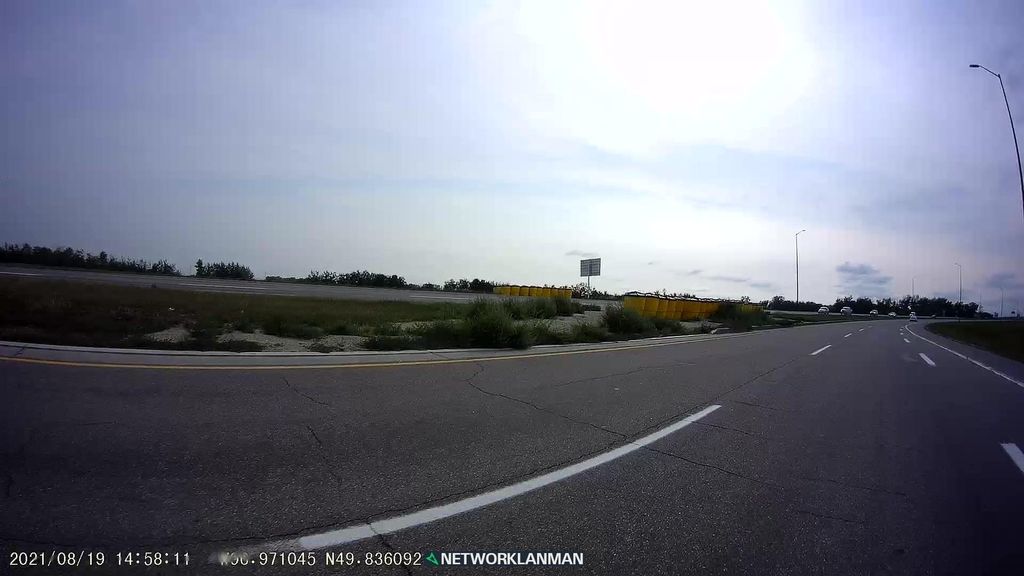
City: winnipeg